Question: I've created a website that connects stores with brands. Many stores can have the same brand.
You can search for a brand and see what stores sells this brand (picture).
'www.mysite.com/?id=23&brand=my+brand+name'
If you open a store, you can see what brands they have.
'www.mysite.com/?id=235&store=my+store+name'
When you open a brand, the entire store list is loaded but hidden. Through jQuery and drop down list I can change city and the map and store list will be updated dynamically.
But if I want to score higher on search engines, e.g. when users google for '"dovre oslo"'
, I would like the search engine to find all the stores
Since I'm trying to rank higher on search engines, would it be better if the entire page reloaded and adding city name in the URL?
And when opening a store page, should I add the city name in the URL?

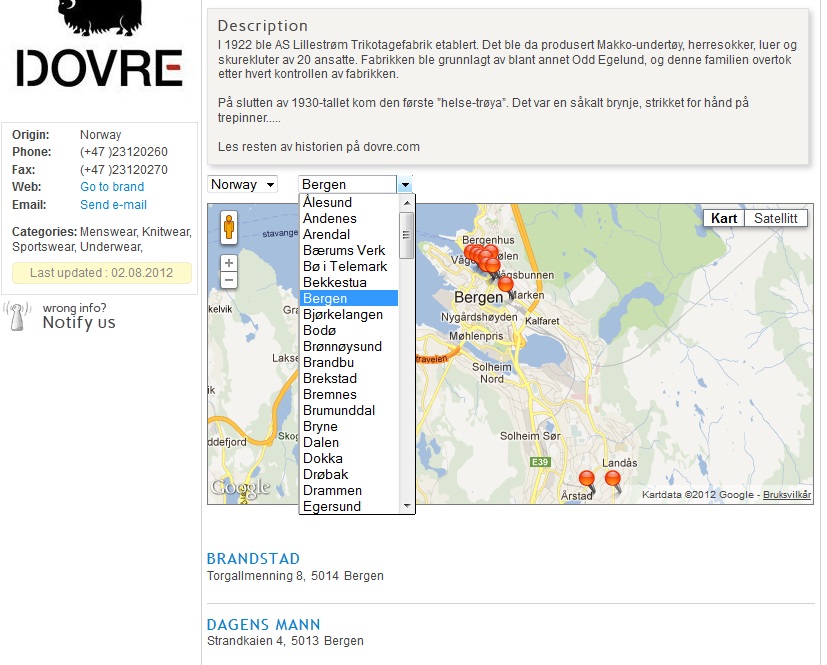
Answer: After some discussions and thoughts, I've come to the conclusion that it doesn't matter if I use drop downs and jQuery.
All my pages are listed in my site maps and therefore visible to search engines.